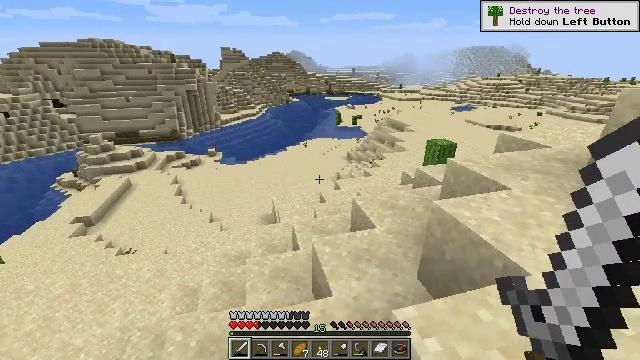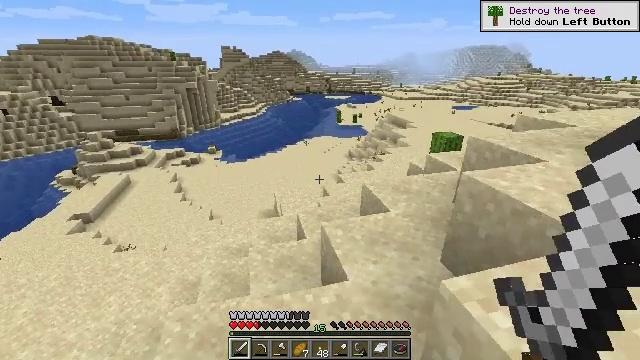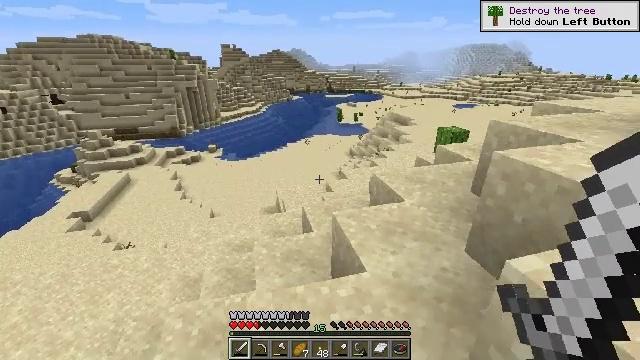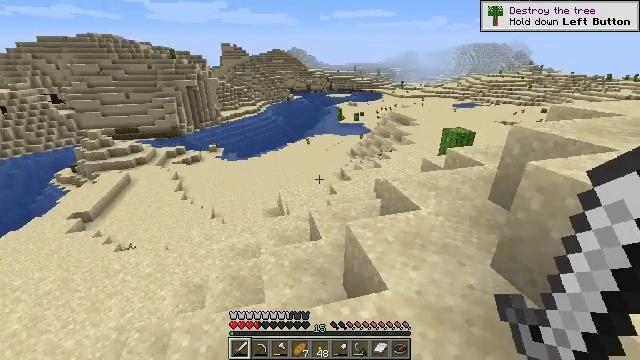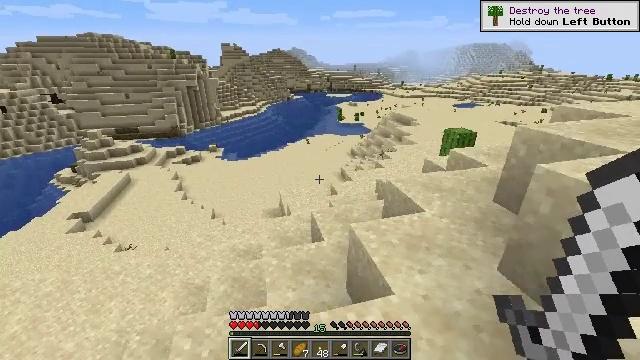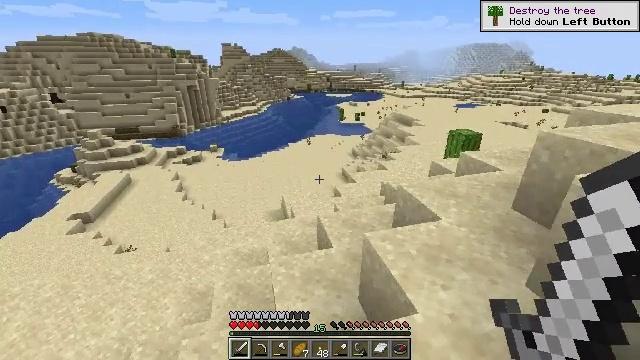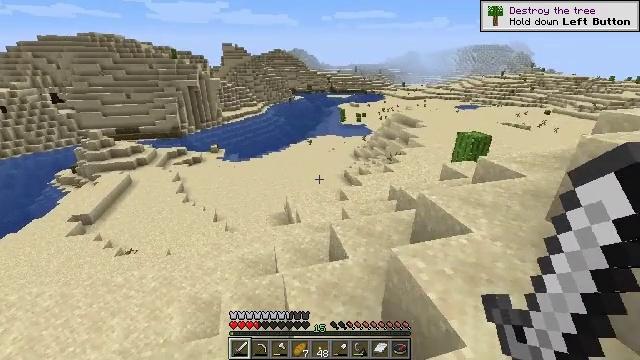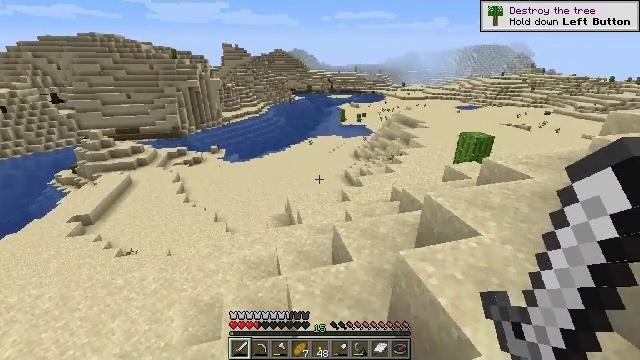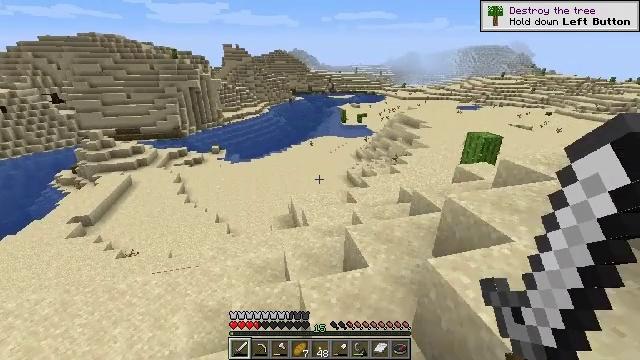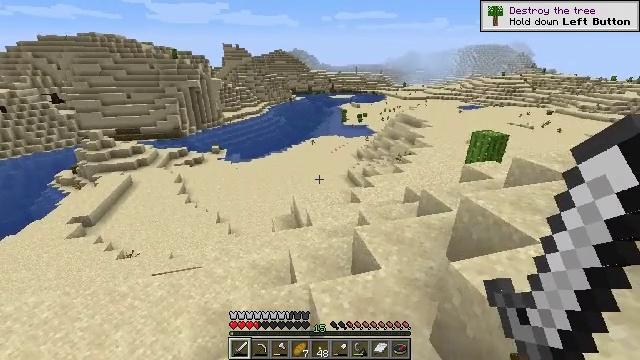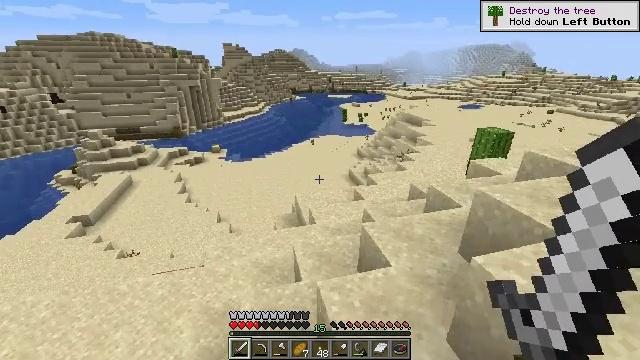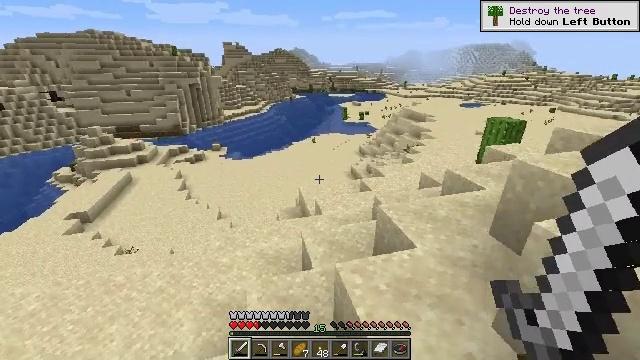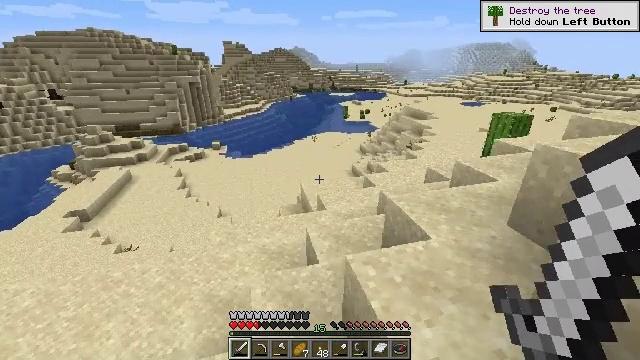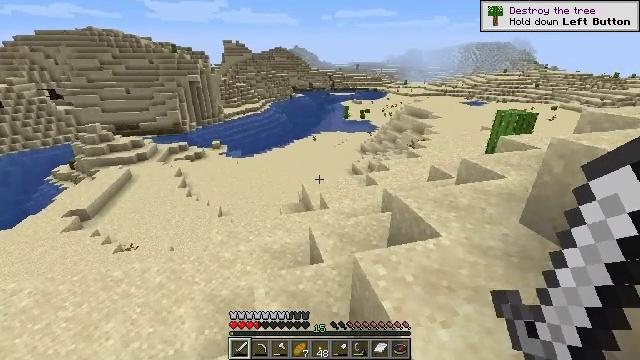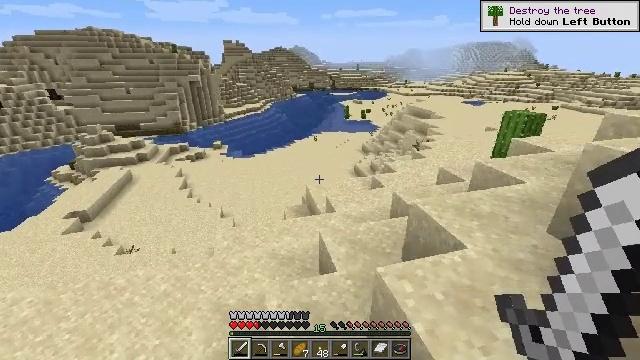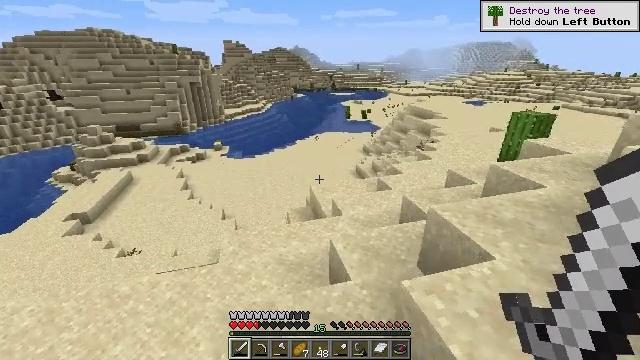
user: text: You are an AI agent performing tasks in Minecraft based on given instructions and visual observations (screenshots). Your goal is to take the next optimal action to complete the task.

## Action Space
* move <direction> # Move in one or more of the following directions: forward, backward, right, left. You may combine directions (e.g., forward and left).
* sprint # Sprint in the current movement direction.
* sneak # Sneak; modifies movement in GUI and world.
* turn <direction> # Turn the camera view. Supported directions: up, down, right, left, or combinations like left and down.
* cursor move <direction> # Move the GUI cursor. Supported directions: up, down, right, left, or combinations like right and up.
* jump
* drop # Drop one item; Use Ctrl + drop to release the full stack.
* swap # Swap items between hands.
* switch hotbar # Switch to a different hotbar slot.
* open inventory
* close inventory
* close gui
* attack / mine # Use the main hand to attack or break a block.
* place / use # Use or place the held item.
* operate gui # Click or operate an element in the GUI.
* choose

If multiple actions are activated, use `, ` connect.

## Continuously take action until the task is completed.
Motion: motion action
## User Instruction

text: Harvest the dead bush.
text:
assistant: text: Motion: move forward and move left
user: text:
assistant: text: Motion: move forward and move left
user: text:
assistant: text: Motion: move forward and move left
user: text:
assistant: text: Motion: move forward and move left
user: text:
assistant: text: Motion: move forward and move left
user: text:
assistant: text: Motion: move forward and move left
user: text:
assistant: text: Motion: move forward and move left
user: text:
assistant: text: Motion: move forward and move left
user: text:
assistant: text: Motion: move forward and move left
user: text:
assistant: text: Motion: move forward and move left
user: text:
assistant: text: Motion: move forward and move left
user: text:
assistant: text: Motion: move forward and move left
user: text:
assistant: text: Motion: move forward and move left
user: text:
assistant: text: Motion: move forward and move left
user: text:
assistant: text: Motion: move forward and move left
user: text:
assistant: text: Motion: move forward and move left
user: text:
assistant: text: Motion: move forward and move left
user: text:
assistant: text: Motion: move forward and move left
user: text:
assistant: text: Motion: move forward and move left
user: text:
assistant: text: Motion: move forward and move left
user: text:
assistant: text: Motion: move forward and move left
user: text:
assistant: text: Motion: move forward and move left
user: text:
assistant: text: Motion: move forward and move left
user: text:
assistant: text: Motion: move forward and move left
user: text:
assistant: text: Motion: move forward and move left
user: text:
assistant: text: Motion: move forward and move left
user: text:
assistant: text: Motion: move forward and move left
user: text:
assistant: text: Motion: move forward and move left
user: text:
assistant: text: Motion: move forward and move left
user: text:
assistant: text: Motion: move forward and move left